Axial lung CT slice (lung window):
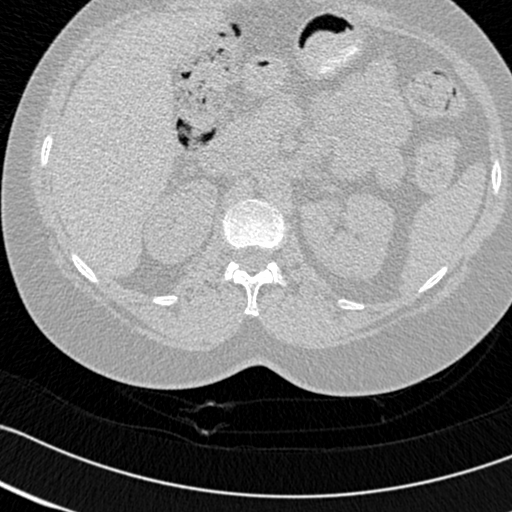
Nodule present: no